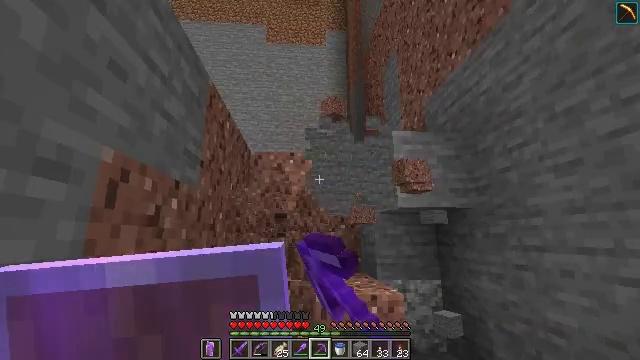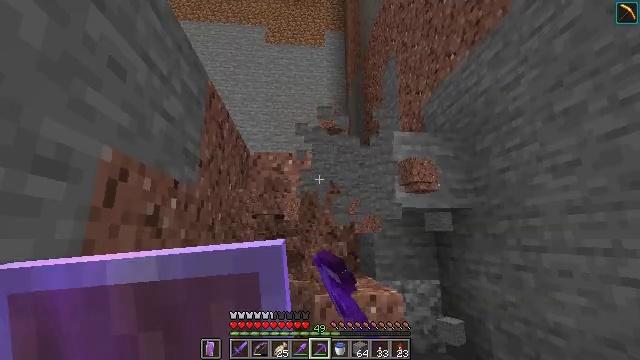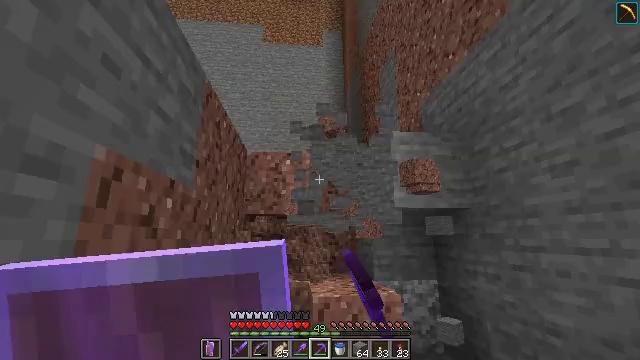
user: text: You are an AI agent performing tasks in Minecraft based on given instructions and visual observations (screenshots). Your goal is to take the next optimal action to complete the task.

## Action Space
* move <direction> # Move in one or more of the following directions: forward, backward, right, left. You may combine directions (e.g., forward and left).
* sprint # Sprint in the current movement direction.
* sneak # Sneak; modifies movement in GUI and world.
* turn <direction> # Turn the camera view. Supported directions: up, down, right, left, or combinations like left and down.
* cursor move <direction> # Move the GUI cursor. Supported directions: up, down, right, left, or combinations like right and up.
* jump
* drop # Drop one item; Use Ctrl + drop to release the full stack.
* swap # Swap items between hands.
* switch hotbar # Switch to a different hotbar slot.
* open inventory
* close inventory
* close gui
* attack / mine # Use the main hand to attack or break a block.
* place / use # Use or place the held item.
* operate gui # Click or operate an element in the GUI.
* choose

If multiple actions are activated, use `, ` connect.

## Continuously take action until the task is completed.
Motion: motion action
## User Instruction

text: Harvest stone in the caves.
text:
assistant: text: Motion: attack / mine
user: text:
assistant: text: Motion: move forward, attack / mine
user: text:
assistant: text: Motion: attack / mine